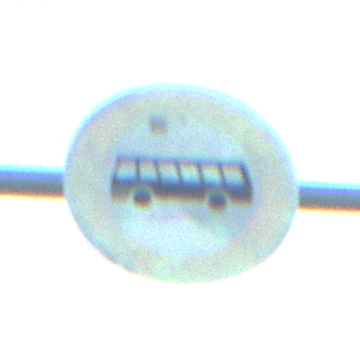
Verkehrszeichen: VerbotKraftomnibusse
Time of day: MorningAfternoon
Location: Outdoor (Nature)
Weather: PartlyCloudy
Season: NotSpecified
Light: Natural